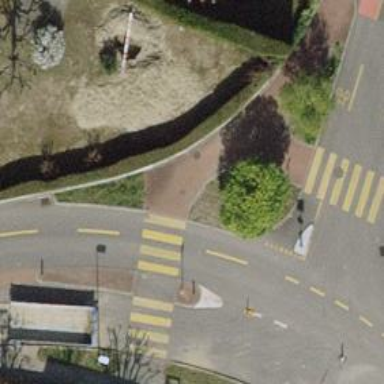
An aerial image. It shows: Kerb serving as barrier.